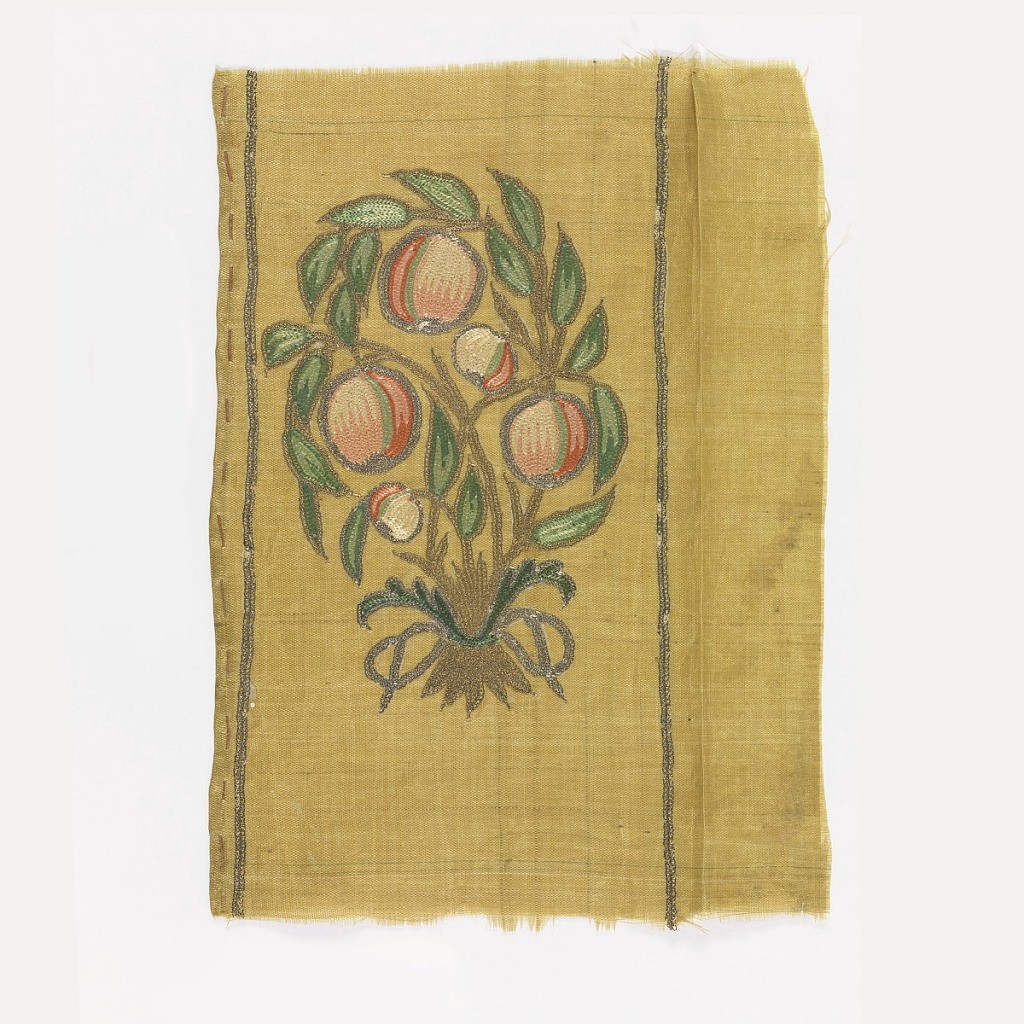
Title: Fragment
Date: late 18th–19th century
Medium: silk and metallic embroidery on silk foundation Technique: embroidered with chain stitch on plain weave
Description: Pale green plain weave silk embroidered with silk and metallic yarns showing a bouquet of leaves and fruit tied with a silver ribbon.